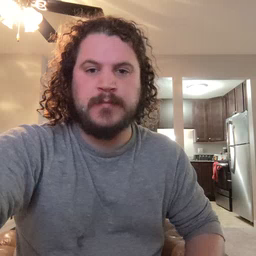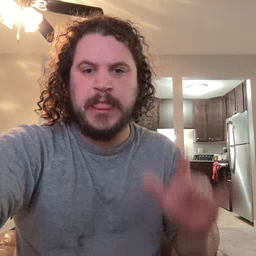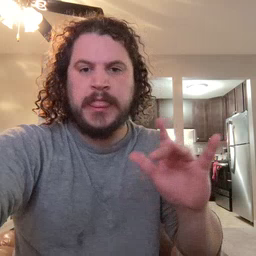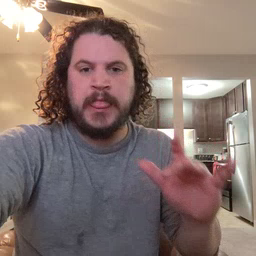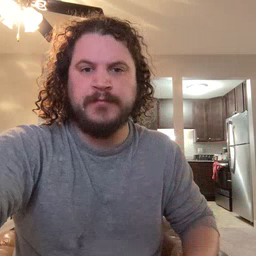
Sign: yucky